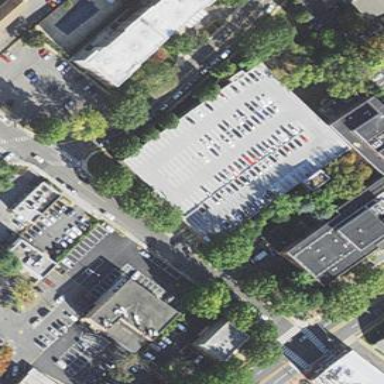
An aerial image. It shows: Commercial area.